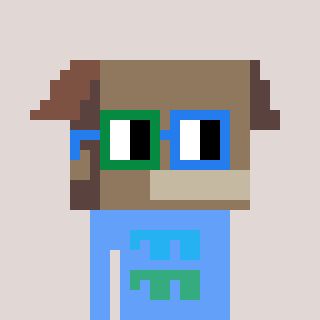
a pixel art character with square green and blue glasses, a box-shaped head and a blue-colored body on a warm background